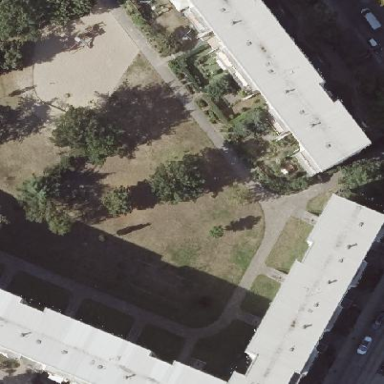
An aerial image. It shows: Apartment building with flat roof.